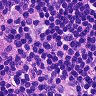
Metastatic tissue present: no